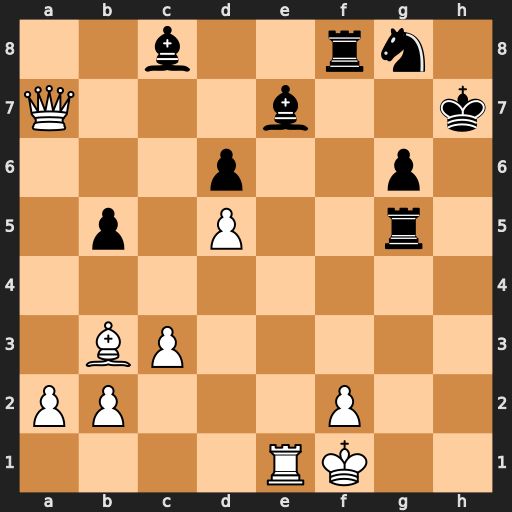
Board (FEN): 2b2rn1/Q3b2k/3p2p1/1p1P2r1/8/1BP5/PP3P2/4RK2
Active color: w
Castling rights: -
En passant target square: -
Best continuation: Rxe7+ Nxe7 Qxe7+ Kg8 Qxg5